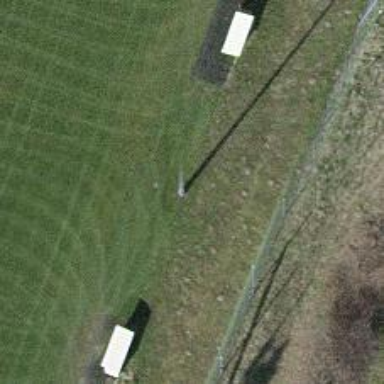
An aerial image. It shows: Mast structure.